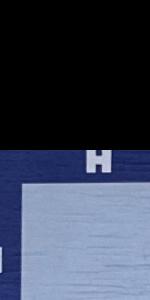
Label: Empty